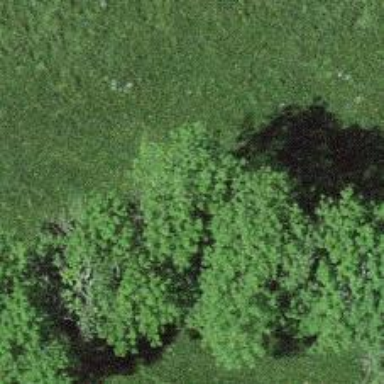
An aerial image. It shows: Row of trees in natural setting.